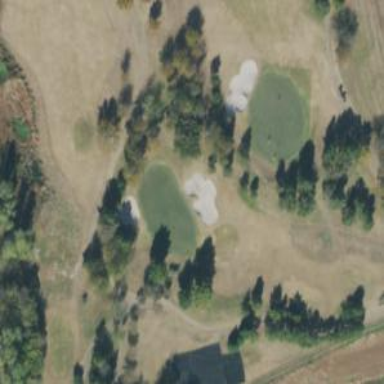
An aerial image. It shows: View of golf hole.